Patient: sex M, age 36
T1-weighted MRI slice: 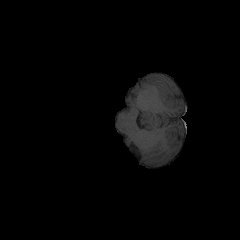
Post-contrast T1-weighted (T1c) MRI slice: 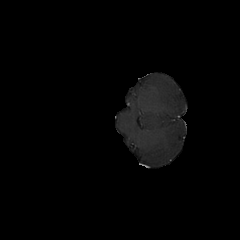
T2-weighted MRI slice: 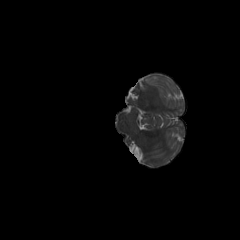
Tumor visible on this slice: no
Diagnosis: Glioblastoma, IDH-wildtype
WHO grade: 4